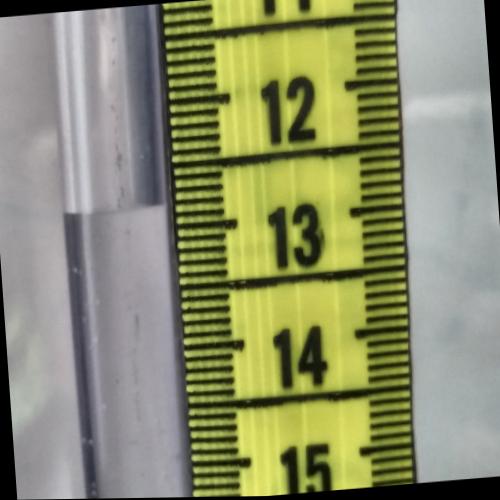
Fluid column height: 12.8 cm